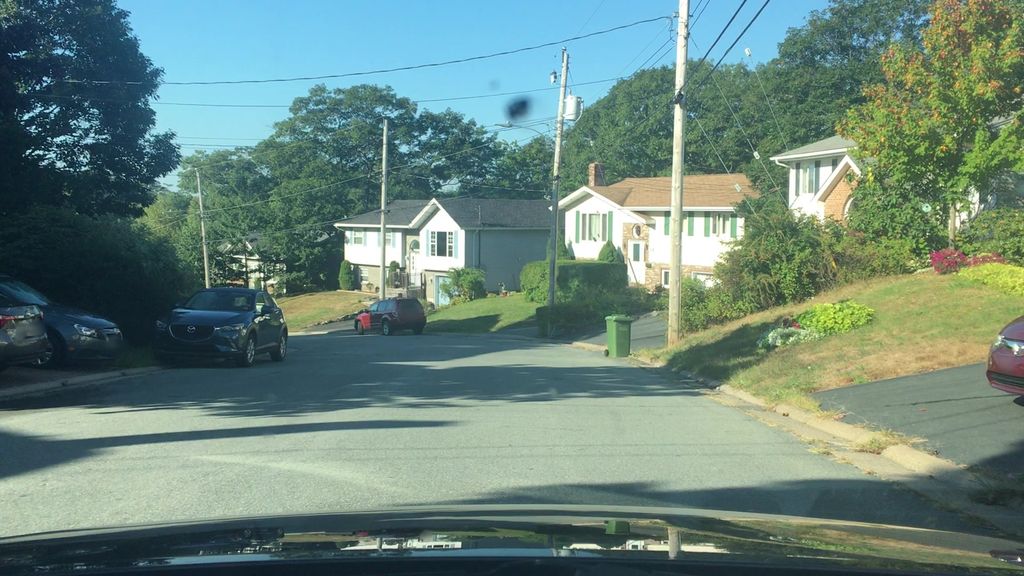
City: halifax